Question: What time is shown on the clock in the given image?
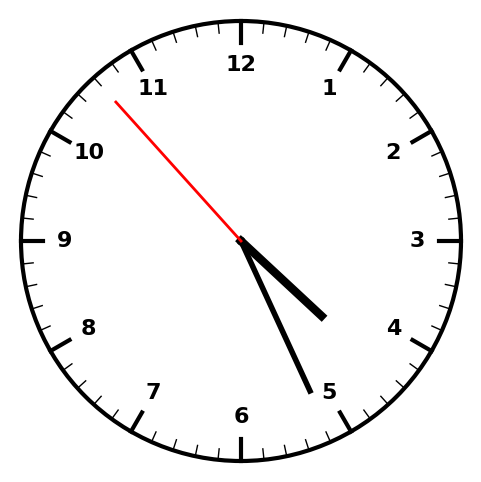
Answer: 04:25:53